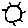
Label: sun